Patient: sex M, age 31
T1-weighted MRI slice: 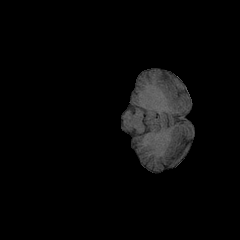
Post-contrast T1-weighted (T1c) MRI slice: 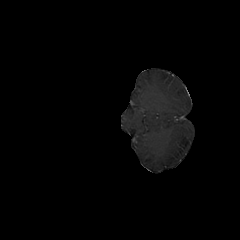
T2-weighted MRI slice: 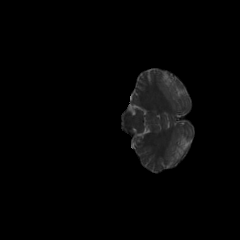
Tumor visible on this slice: no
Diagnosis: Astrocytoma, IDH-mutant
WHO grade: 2